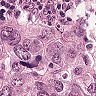
Metastatic tissue present: yes